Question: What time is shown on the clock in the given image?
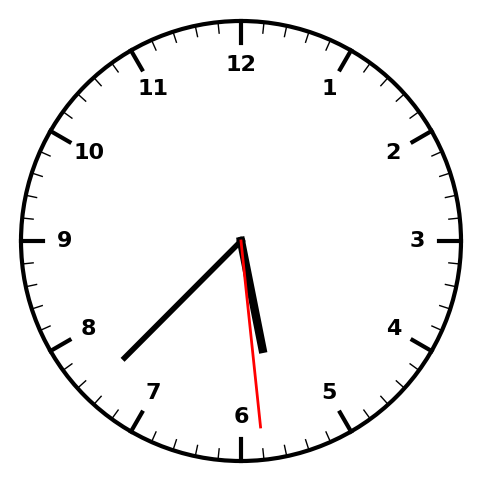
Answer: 05:37:29